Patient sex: M
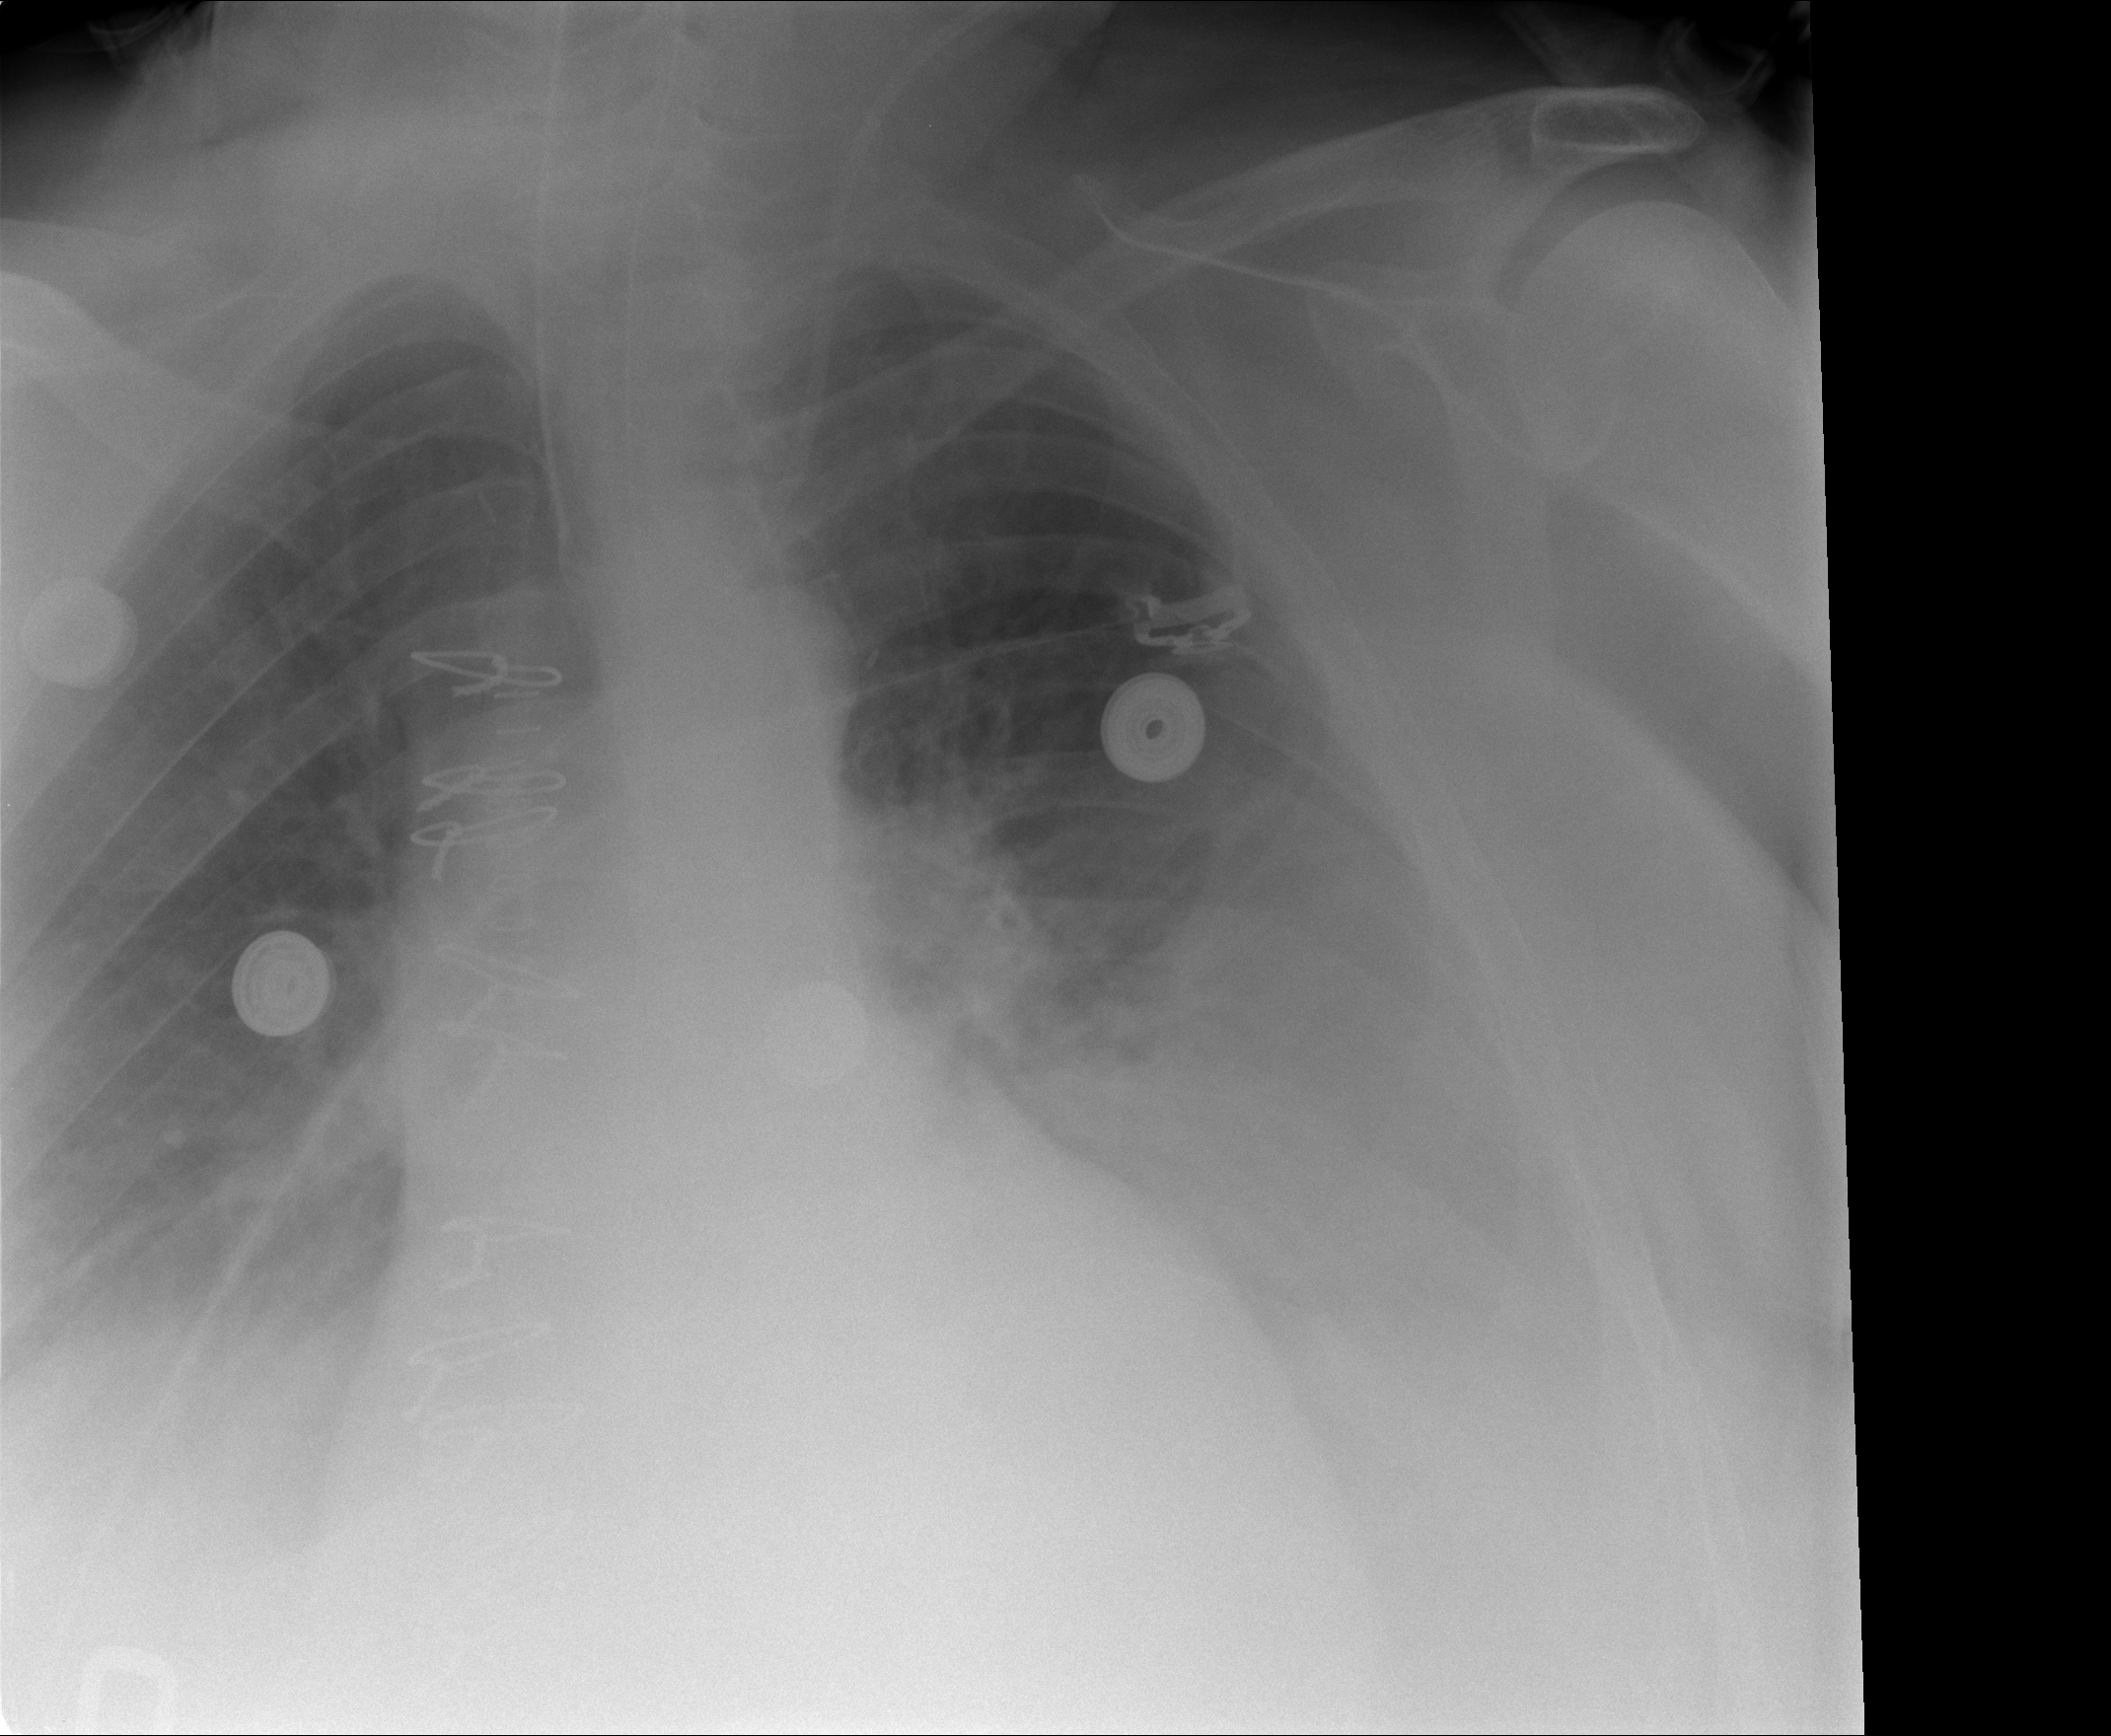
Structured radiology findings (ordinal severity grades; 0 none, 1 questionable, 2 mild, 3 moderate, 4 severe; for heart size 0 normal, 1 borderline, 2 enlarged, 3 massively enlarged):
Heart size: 1
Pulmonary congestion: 0
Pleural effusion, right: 2
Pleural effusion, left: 3
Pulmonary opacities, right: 0
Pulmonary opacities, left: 0
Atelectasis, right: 2
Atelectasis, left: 2